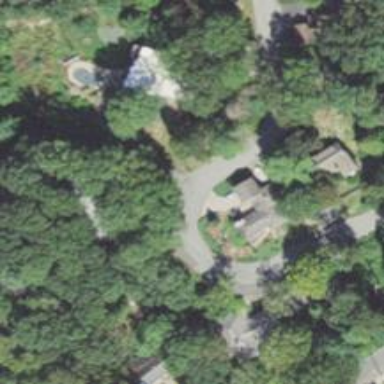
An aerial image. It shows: Residential driveway serving as service road.